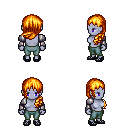
a pixel art fantasy rpg character, female body template, dark elf, purple skin, steel arm armor, teal pants, light blonde left-swept hairstyle, ghillies, four views (front, back, left, right), 2x2 character sprite sheet, small pixel art, hard edges, no anti-aliasing